Aerial crown-view tile of a tropical tree (Barro Colorado Island, Panama), acquired 20240918:
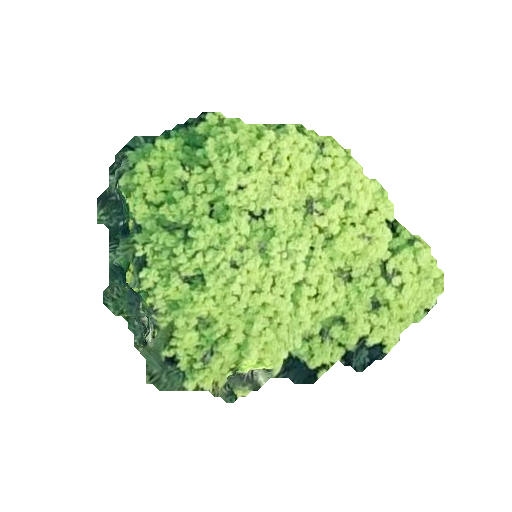
Species: Astronium graveolens
GBIF accepted scientific name: Astronium graveolens
Crown area: 111.202 m²